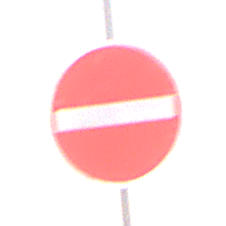
Verkehrszeichen: VerbotDerEinfahrt
Umgebung: Outdoor, Nature
Tageszeit: MorningAfternoon
Wetter: Overcast
Licht: Natural
Jahreszeit: NotSpecified
Kontrast: LowContrast